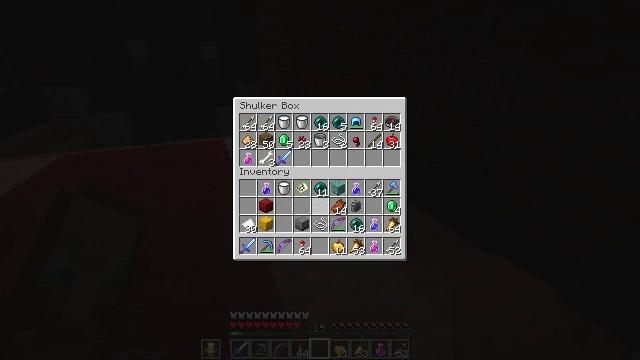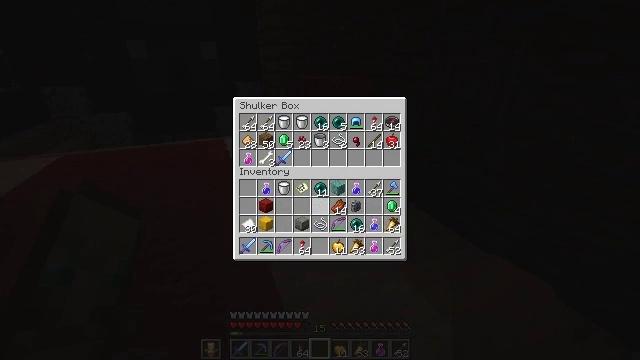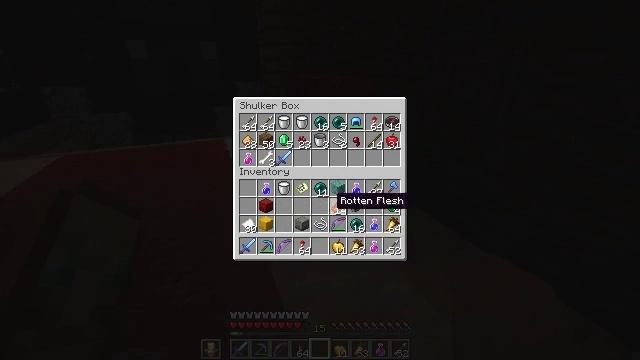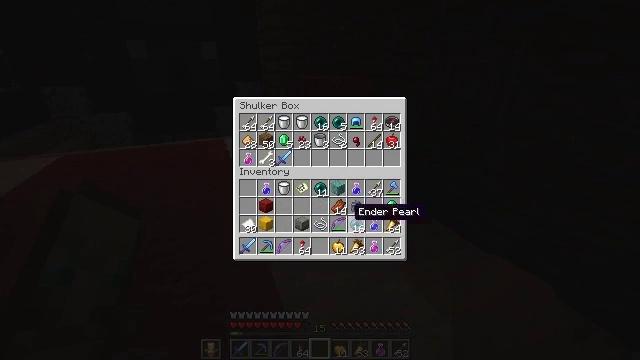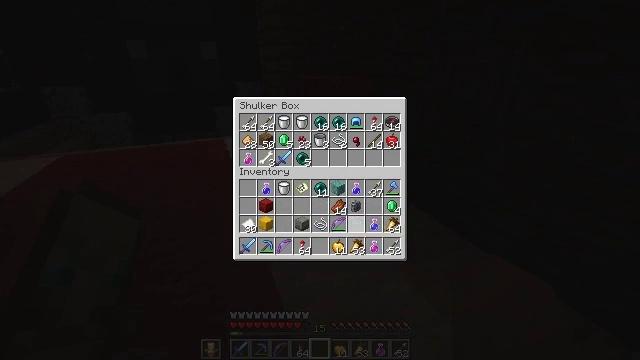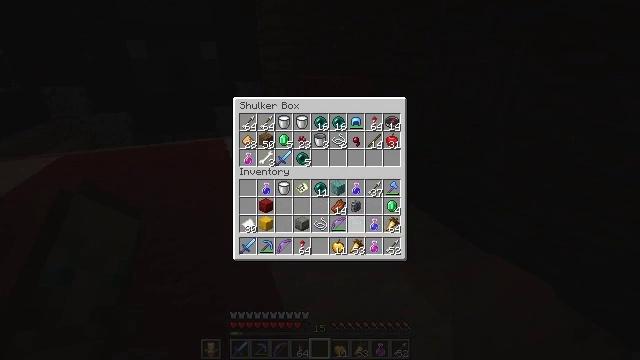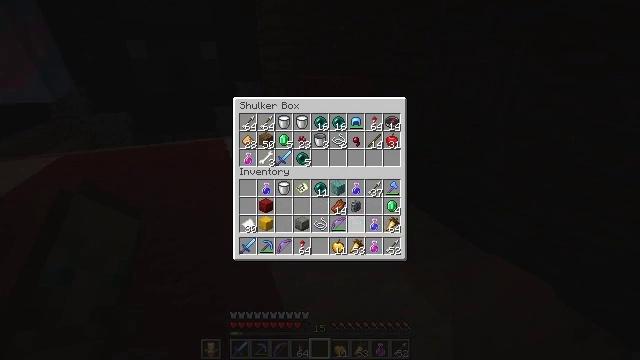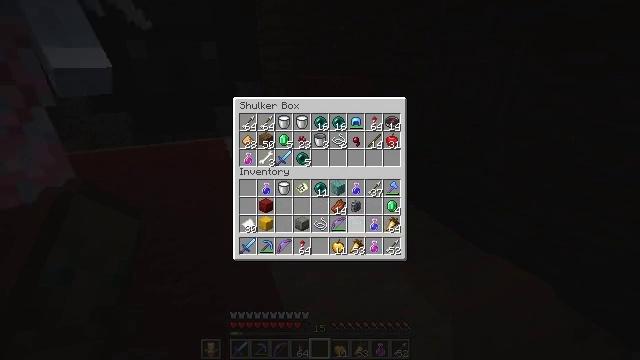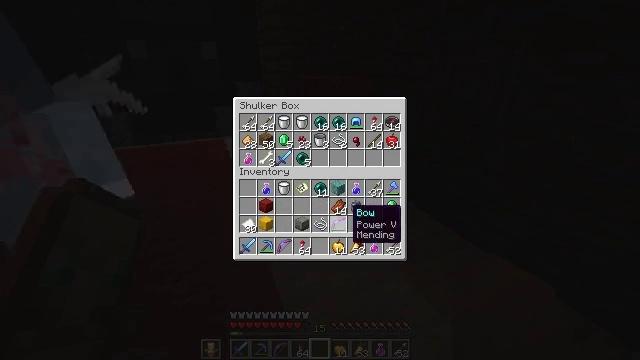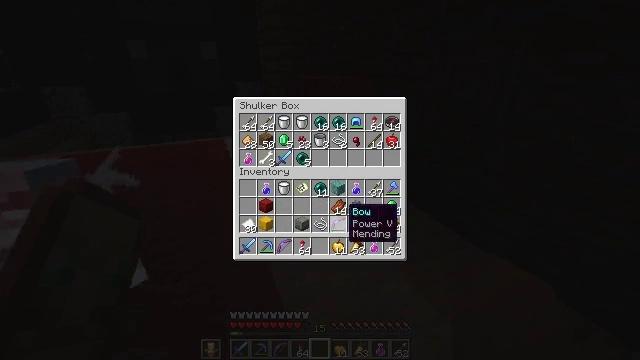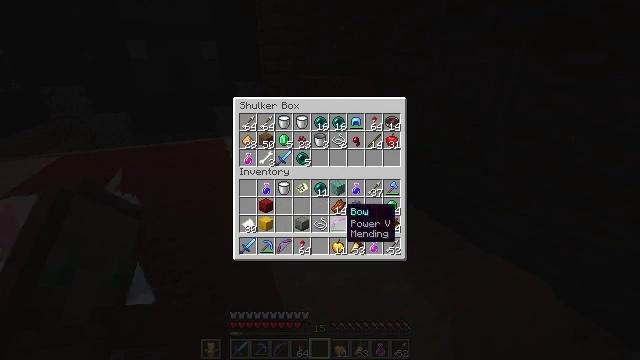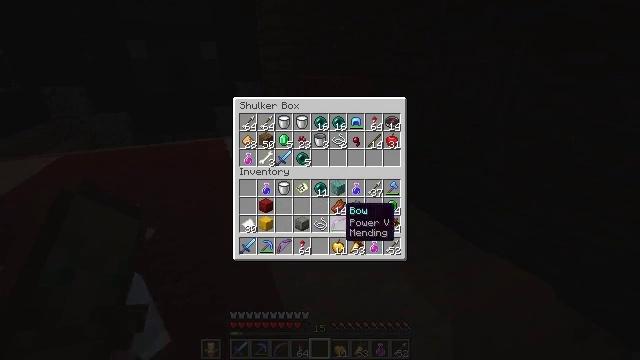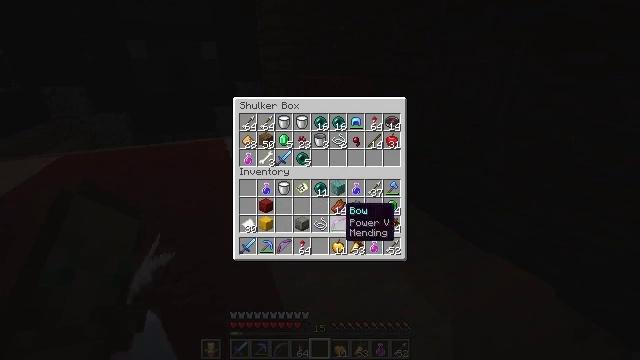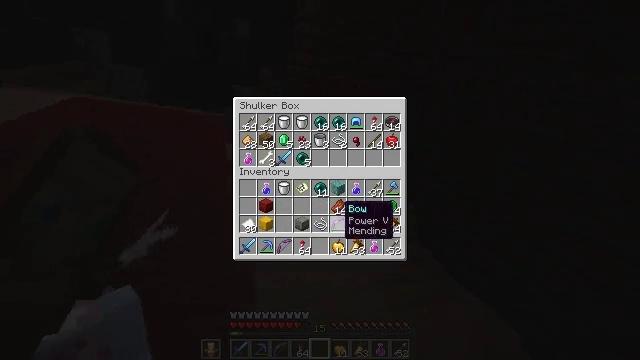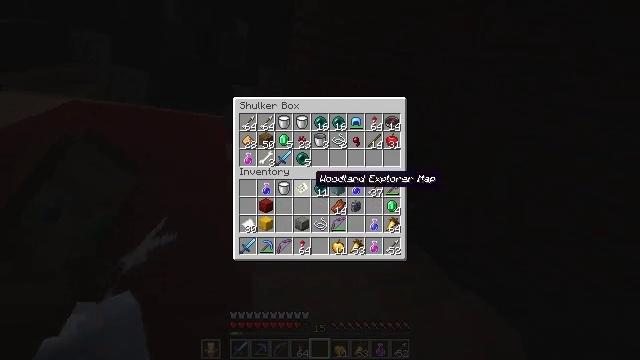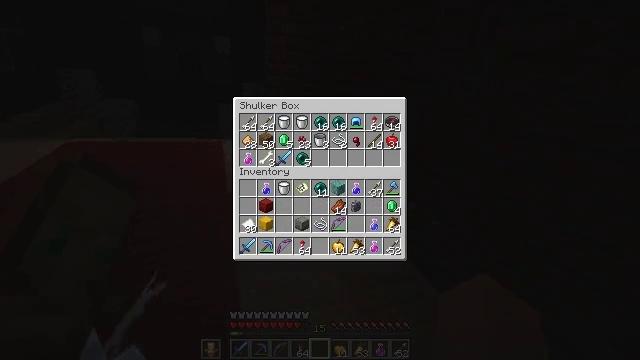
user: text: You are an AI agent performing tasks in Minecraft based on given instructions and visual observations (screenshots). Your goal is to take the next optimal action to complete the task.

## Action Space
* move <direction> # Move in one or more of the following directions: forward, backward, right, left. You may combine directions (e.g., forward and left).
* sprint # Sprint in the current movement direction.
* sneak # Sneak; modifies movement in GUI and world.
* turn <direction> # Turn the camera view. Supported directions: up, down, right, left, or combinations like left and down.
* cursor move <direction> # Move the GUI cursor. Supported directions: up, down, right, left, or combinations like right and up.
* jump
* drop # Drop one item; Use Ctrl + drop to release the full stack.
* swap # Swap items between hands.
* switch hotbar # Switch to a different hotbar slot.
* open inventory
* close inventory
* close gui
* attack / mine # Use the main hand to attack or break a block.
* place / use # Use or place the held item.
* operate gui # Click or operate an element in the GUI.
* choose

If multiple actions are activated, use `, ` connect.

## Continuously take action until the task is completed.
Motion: motion action
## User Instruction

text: Mine the red shulker box.
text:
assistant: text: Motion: sneak
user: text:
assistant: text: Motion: sneak, cursor move right
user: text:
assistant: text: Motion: sneak, cursor move right and down
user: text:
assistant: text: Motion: sneak, operate gui
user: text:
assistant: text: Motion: sneak, operate gui
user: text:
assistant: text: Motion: sneak, operate gui
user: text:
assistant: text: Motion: sneak
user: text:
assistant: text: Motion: sneak
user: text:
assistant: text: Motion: sneak
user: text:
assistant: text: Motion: sneak
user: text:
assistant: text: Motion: sneak
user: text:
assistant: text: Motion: sneak
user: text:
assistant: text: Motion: sneak
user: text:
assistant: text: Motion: sneak, cursor move left and up
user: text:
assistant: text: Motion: sneak, cursor move up
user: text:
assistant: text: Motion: sneak
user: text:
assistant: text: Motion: sneak, cursor move right and down
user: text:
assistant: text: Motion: sneak, cursor move right
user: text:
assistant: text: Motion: sneak
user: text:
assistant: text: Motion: sneak, operate gui
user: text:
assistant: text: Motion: sneak, operate gui
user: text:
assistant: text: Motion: sneak, operate gui
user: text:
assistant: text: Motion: sneak
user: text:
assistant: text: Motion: sneak, operate gui
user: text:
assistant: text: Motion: sneak, operate gui
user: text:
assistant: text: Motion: sneak, cursor move down, operate gui
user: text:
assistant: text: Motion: sneak, cursor move down
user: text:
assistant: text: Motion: sneak
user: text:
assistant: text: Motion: sneak, operate gui
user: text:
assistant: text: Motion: sneak, operate gui